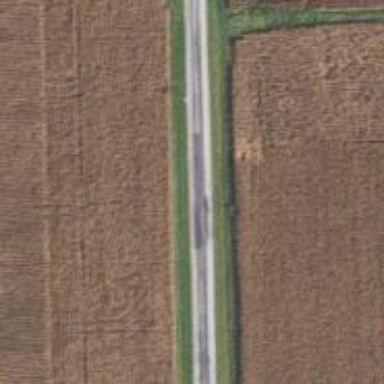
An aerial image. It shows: Unclassified road.